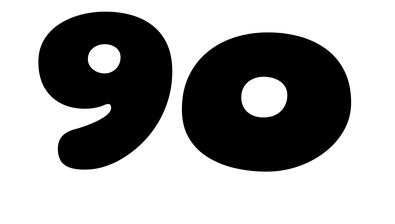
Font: Gluten_ExtraBold